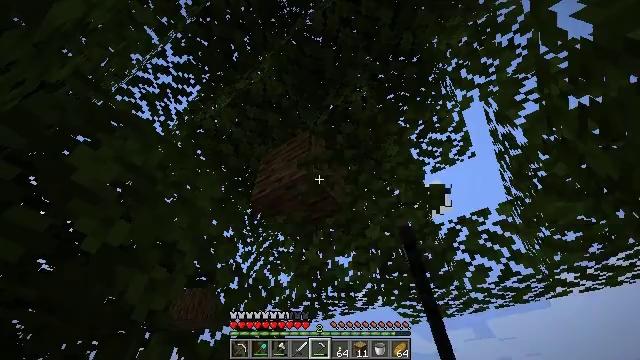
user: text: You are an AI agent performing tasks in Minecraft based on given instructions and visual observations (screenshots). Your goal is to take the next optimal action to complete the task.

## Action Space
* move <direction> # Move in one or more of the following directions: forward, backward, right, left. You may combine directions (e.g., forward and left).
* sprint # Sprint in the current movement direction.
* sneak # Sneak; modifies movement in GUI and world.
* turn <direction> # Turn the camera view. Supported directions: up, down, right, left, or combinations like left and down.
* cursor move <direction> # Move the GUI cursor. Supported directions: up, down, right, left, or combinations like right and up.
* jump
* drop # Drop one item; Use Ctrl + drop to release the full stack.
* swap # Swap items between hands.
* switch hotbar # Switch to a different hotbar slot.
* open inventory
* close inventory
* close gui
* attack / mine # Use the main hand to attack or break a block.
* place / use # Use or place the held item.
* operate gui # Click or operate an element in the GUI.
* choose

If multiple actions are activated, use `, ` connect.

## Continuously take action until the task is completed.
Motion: motion action
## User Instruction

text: Remove oak leaves from branches.
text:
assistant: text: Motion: attack / mine